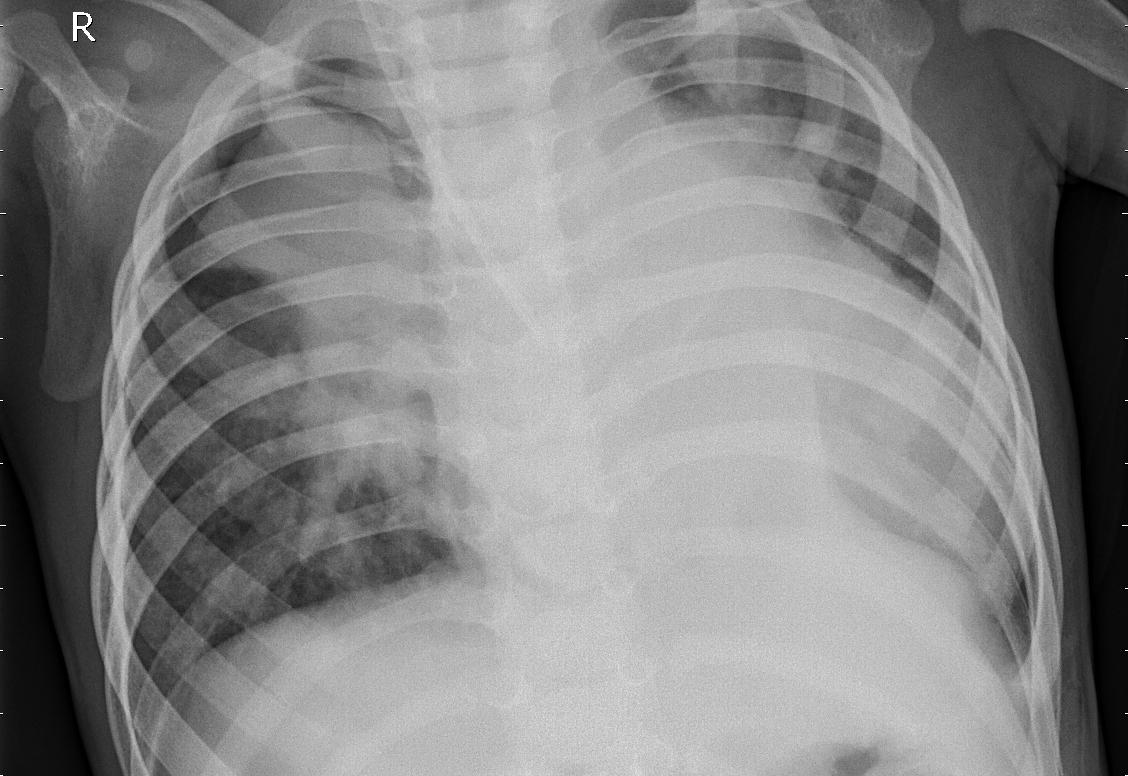
Diagnosis: PNEUMONIA